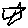
Label: star